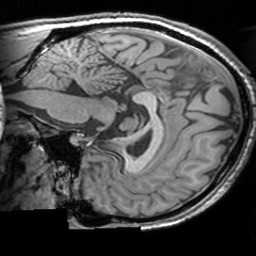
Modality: T1w
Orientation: sagittal
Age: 26
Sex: male
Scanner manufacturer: siemens
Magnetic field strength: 3 T
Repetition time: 1.63 s
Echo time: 0.00311 s